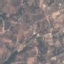
Land use / land cover class: PermanentCrop